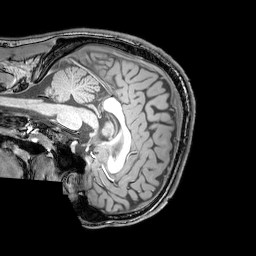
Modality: T1w
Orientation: sagittal
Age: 22
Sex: male
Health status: healthy
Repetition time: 0.081 s
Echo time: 0.037 s